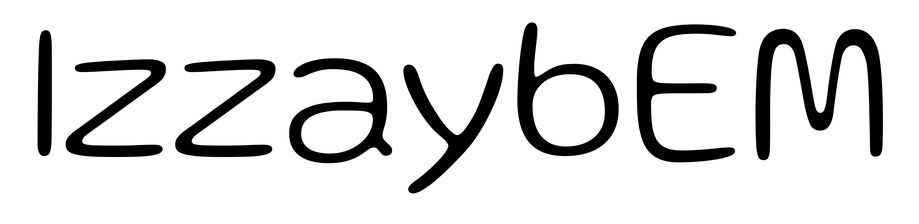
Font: Gluten_ExtraLight